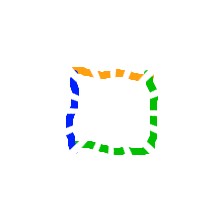
Shape: square